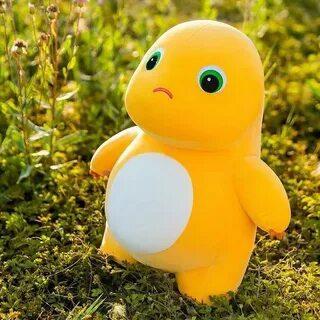
Label: nailong